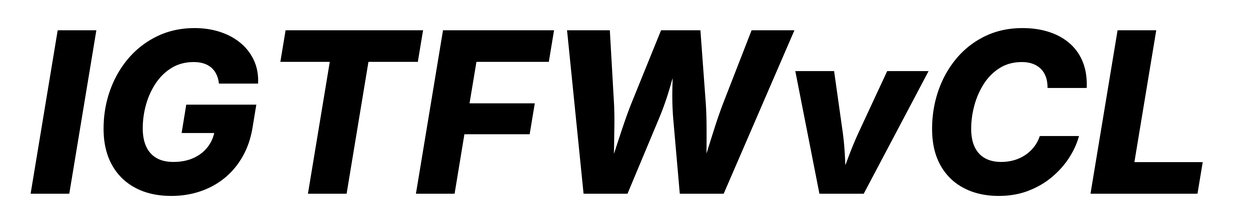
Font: Inter-Italic_ExtraBold_Italic